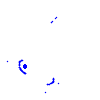
Particle: proton